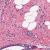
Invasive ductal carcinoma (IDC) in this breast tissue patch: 0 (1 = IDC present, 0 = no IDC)